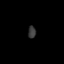
Tissue: lung
Cell type: Endothelial cells
Senescence score: 0.6239
Nuclear area (px): 94
Mean DAPI intensity: 54.223